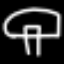
Label: mushroom